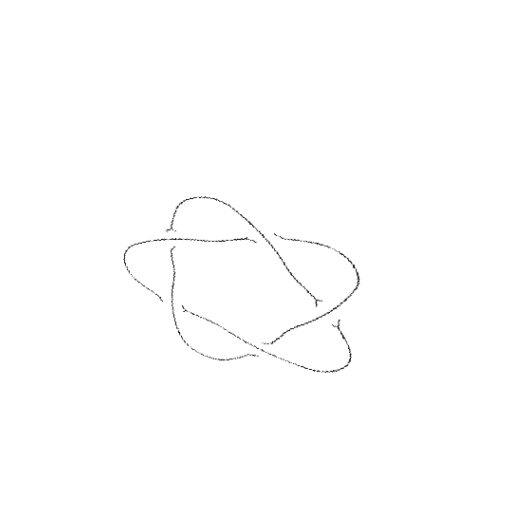
Crossing number: 5